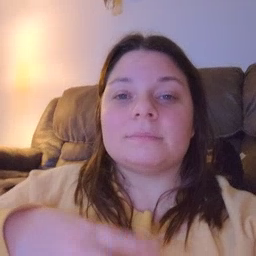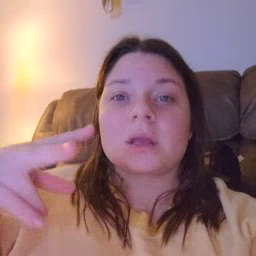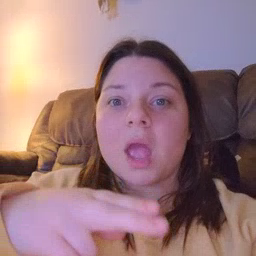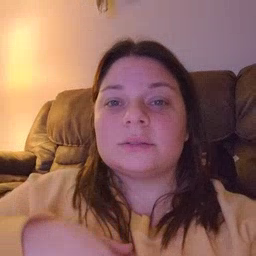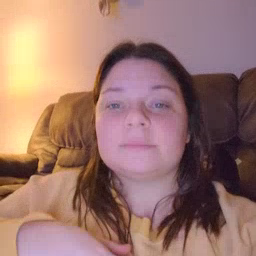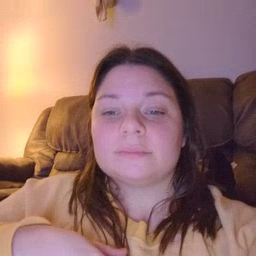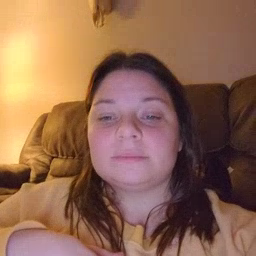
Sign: cut